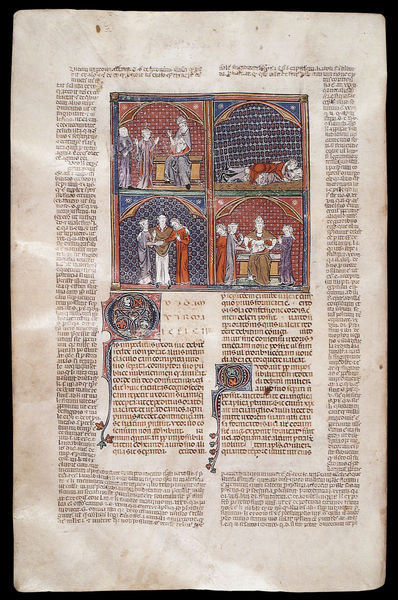
Titel: Decretum Gratiani
Institution: Cambridge, Fitzwilliam Museum
Schlagwörter: blau, mann, bunt, zeichnung, alt, bild, schrift, bilder, liebe, grafik, könig, verzierung, vier, buch, religion, druck, seite, illustration, text, buchdruck, buchseite, kasten, moral, mittelalter, szenen, quadrat, druch, zeichung, wörter, illumination, beischlaf, zweispaltig, mittelralter